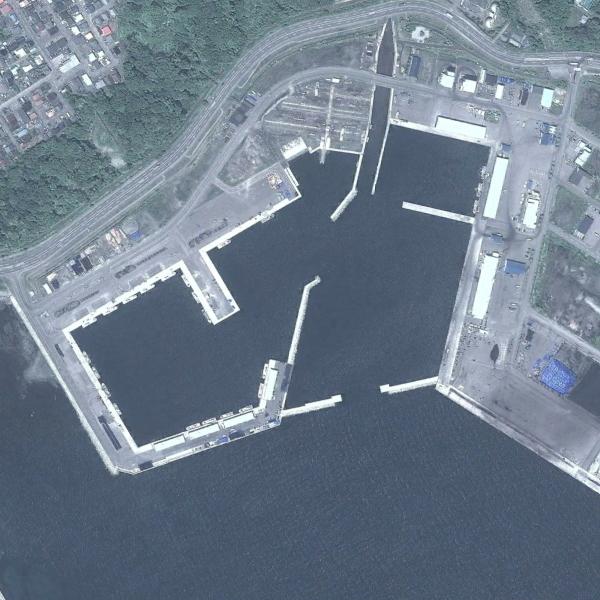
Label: Port